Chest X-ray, PA view. Patient: 52 years old, sex M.
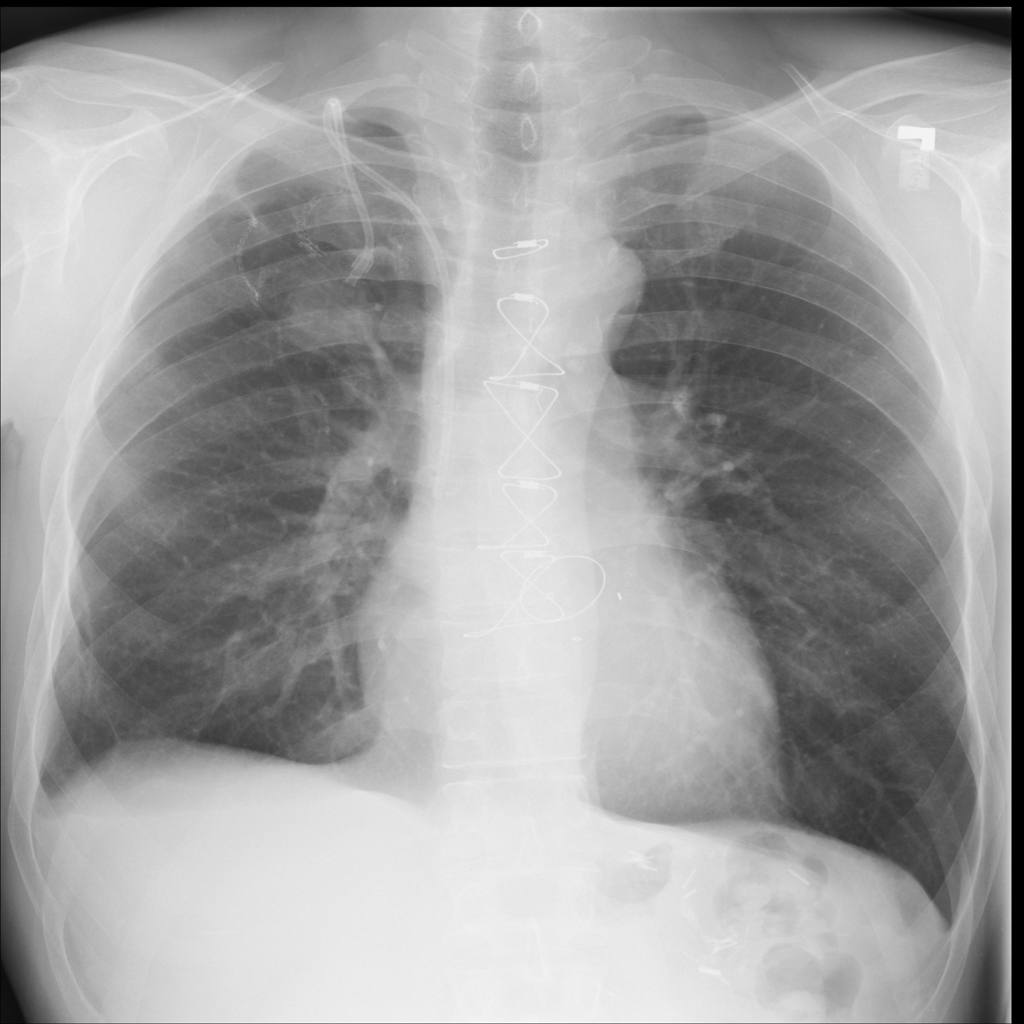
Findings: No Finding